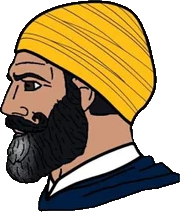
Label: 4_Yes_Chad